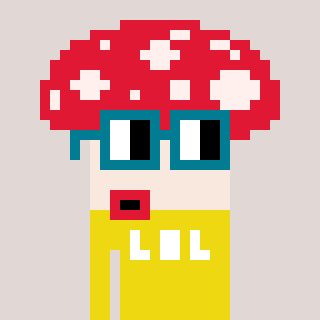
a pixel art character with square dark green glasses, a mushroom-shaped head and a yellow-colored body on a warm background